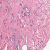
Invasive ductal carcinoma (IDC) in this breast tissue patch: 0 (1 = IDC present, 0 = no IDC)